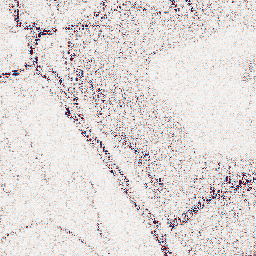
Category: wavelet
Decomposition family: wavelet_dwt
Decomposition parameters: wavelet: coif2
level: 1
Upsampling method: fft_zeropad
Upsampling parameters: scale: 4
Upsampling scale: 4